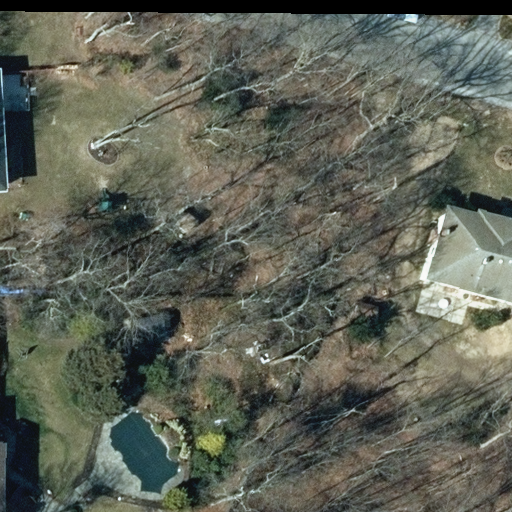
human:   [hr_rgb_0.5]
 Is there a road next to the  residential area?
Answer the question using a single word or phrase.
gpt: yes

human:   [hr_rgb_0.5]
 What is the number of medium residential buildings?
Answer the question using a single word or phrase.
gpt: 1

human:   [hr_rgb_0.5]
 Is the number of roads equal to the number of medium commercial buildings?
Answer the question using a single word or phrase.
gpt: no

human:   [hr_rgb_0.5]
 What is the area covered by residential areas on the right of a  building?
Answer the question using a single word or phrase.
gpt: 0m2

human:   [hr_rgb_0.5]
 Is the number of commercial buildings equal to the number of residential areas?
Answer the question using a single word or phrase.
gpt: no

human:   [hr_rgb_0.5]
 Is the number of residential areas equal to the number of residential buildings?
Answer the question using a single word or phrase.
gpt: no

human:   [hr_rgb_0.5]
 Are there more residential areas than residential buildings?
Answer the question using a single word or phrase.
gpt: no

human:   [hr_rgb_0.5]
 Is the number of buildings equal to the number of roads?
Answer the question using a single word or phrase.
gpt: no

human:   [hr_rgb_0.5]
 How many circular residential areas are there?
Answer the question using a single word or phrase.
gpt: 0

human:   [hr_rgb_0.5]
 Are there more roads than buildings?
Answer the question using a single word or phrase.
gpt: no

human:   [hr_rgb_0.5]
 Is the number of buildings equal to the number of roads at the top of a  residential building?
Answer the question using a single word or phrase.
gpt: no

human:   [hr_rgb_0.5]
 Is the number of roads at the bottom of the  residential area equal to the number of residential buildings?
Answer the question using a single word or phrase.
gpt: no

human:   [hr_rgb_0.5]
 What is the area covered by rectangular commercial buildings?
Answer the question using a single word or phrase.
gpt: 0m2

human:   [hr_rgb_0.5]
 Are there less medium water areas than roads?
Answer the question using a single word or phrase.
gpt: yes

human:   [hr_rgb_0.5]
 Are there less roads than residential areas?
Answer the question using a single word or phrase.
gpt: no

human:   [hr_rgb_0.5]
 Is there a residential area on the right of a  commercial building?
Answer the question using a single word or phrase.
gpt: no

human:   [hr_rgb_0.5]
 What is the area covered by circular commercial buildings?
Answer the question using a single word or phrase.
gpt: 0m2

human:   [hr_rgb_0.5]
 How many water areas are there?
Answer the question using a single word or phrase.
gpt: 0

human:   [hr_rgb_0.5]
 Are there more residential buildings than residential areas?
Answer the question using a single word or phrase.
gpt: yes

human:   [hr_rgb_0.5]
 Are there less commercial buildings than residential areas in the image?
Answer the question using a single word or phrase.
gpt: yes

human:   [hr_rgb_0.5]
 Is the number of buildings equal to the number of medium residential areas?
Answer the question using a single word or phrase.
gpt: no

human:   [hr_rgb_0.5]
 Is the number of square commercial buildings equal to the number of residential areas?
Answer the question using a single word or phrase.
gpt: no

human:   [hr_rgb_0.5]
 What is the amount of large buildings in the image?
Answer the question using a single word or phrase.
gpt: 0

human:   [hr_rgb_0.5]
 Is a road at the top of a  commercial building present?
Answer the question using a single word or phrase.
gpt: no

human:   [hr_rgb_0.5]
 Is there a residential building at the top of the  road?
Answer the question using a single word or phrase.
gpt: no

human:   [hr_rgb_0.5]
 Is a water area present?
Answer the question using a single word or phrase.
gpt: no

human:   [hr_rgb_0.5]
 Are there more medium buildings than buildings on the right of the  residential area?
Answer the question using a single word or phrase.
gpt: no

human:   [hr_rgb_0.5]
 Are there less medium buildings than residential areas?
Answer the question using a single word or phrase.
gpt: no

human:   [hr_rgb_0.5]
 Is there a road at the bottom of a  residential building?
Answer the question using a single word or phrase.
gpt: no

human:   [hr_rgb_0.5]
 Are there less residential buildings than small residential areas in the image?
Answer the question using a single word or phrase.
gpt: no

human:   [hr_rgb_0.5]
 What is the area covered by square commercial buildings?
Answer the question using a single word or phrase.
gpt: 0m2

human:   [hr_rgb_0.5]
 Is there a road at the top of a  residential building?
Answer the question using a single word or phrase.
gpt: yes

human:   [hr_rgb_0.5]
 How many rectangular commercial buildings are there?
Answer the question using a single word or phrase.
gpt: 0

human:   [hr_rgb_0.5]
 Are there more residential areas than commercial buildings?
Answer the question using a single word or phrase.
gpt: yes

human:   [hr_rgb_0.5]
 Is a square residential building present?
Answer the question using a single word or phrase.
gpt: no

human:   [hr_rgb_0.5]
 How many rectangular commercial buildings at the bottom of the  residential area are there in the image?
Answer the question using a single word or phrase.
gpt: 0